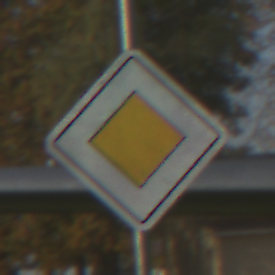
Verkehrszeichen: Vorfahrtsstrasse
Umgebung: Outdoor, Special
Tageszeit: SunriseSunset
Wetter: Clear
Licht: Natural
Jahreszeit: NotSpecified
Kontrast: MediumContrast